Question: I want one div in my page whose position will be fixed rotation is 30 degree but when I am doing this its shows like this

I Don't want that empty space in the top while rotation. I want Top same as bottom currently in top its showing some space when i rotate my div.
CSS is
'''
#beta{
position:fixed;
bottom:0;
padding:-30px;
z-index: 1;
width: 15em;
height:3em;
background: #65a9d7;
-ms-transform: rotate(30deg); /* IE 9 */
-webkit-transform: rotate(30deg); /* Chrome, Safari, Opera */
transform: rotate(30deg);
}
'''
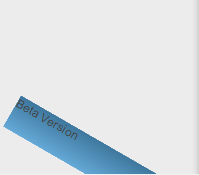
Answer: Take a look at the 'transform-origin' CSS property if you want to set the point at which the object rotates around. In your specific example, the reason there is so much space above is because you've set 'bottom: 0', which will force a fixed element to snap to the bottom of its parent.
I'm not sure the exact layout you're looking for, but here is something with less white space at the top:
'''
#beta {
position: fixed;
z-index: 1;
width: 15em;
height: 3em;
background: #65a9d7;
-ms-transform: rotate(30deg);
/* IE 9 */
-webkit-transform: rotate(30deg);
/* Chrome, Safari, Opera */
transform: rotate(30deg);
margin-top: 4em;
}
'''
'''
<div id="beta">
Beta Version
</div>
'''
The following snippet is a follow-up to a comment from the original poster.
'''
.container {
border: 5px solid #000;
height: 5em;
overflow: hidden;
position: relative;
width: 15em;
}
.beta {
background: #65a9d7;
height: 3em;
line-height: 3em;
margin-top: -1.5em;
position: absolute;
text-align: center;
top: 50%;
width: 15em;
-ms-transform: rotate(30deg);
/* IE 9 */
-webkit-transform: rotate(30deg);
/* Chrome, Safari, Opera */
transform: rotate(30deg);
}
'''
'''
<div class="container">
<div class="beta">
Beta Version
</div>
</div>
'''